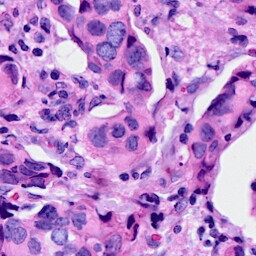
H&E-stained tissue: Breast